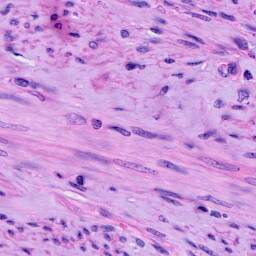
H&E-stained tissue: Cervix